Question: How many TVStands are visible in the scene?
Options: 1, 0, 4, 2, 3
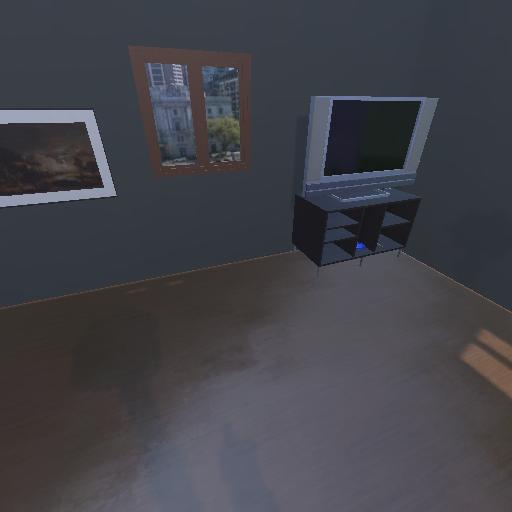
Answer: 1